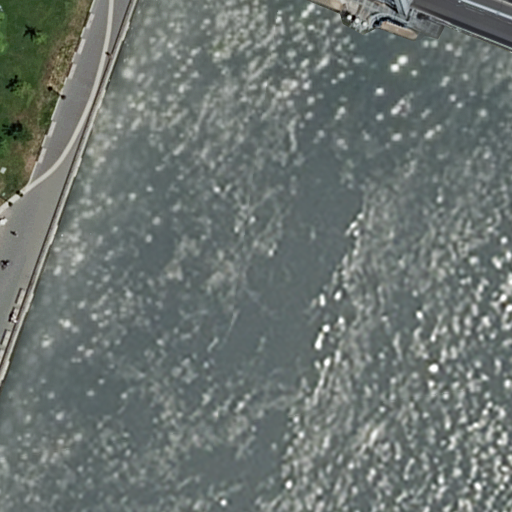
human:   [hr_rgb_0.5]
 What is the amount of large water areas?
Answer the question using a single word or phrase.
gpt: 1

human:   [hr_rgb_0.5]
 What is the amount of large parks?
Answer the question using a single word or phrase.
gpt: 1

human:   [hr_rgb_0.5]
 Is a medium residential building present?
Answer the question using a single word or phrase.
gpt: no

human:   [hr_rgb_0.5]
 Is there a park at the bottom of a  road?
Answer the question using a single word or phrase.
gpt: no

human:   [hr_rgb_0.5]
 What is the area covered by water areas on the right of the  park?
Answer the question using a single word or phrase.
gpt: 0m2

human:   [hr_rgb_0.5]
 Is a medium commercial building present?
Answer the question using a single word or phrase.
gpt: no

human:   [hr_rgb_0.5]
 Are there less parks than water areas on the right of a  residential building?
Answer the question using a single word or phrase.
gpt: no

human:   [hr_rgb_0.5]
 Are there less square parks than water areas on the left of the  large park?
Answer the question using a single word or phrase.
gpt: no

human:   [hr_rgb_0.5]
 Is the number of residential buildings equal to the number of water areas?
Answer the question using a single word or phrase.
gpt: no

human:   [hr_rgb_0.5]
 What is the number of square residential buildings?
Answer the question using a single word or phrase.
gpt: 0

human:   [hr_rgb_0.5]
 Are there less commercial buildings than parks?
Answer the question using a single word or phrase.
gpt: yes

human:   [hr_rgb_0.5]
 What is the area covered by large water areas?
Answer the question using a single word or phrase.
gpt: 9617m2

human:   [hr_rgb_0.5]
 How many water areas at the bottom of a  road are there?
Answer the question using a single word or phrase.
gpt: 0

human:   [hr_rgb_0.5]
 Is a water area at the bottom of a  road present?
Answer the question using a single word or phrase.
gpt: no

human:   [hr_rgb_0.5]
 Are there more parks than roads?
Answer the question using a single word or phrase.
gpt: no

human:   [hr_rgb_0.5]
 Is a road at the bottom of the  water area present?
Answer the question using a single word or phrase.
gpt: no

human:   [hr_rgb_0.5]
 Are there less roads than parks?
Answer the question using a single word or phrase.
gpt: no

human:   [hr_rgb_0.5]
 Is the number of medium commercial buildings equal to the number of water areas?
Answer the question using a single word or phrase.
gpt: no

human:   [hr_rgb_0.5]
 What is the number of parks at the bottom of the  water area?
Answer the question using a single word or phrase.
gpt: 0

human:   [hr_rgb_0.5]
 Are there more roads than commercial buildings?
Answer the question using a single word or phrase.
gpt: yes

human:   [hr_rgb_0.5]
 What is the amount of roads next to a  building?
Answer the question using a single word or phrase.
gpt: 0

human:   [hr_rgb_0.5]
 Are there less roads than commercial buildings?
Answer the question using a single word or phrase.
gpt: no

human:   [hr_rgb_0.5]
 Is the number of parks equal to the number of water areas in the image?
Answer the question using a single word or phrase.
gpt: yes

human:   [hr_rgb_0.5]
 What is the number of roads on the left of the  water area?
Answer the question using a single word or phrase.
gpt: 1

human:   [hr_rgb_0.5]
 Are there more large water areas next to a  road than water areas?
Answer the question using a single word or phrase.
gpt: no

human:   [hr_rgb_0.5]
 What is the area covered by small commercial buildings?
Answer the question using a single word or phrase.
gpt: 0m2

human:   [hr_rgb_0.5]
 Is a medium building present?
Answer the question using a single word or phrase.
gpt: no

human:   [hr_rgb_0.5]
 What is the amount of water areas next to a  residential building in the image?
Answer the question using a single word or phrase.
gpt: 0

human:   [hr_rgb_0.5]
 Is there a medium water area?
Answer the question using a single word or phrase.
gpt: no

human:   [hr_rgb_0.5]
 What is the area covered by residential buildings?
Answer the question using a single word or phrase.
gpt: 0m2

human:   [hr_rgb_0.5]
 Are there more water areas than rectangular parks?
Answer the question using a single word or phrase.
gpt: no

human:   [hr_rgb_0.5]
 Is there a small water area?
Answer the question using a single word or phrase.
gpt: no

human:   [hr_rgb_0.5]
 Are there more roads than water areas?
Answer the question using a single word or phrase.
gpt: yes

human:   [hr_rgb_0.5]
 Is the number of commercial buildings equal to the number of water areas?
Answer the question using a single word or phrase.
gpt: no

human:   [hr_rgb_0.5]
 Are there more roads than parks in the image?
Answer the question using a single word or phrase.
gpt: yes

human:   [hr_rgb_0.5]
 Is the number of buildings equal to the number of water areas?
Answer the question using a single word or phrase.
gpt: no